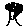
Label: tree